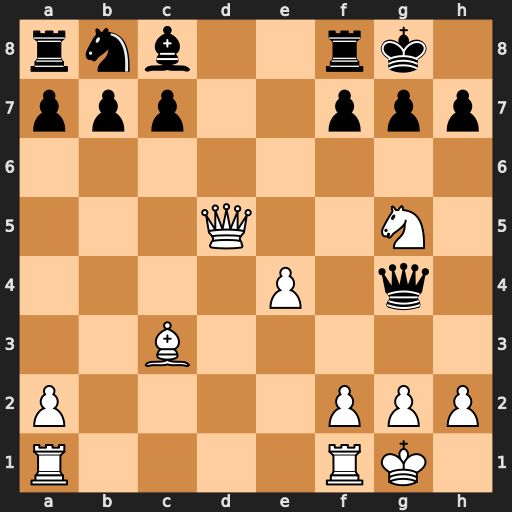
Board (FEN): rnb2rk1/ppp2ppp/8/3Q2N1/4P1q1/2B5/P4PPP/R4RK1
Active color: w
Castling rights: -
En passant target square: -
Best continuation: Qe5 Qxg5 Qxg5